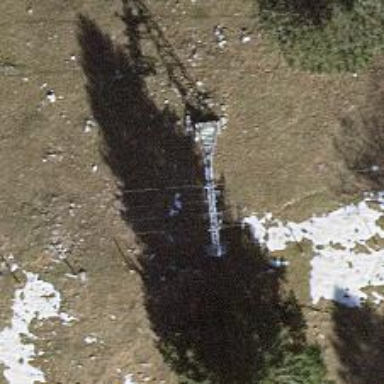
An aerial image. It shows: Pylon used for aerialway.